Question: I'm having difficulties with the 'wx.lib.plot.PlotCanvas' module, getting it to display in a panel. Can someone please help me understand what I'm doing wrong?
'''
#!/usr/bin/python
import wx
import logging
import wx.lib.plot as plot
class PlotCanvasExample(wx.Panel):
def __init__(self, parent, id, size):
''' Initialization routine for the this panel.'''
wx.Panel.__init__(self, parent, id, style=wx.BORDER_NONE, size=desiredSize)
self.data = [(1,2), (2,3), (3,5), (4,6), (5,8), (6,8), (10,10)]
canvas = plot.PlotCanvas(self, size=desiredSize)
line = plot.PolyLine(self.data, legend='', colour='pink', width=2)
gc = plot.PlotGraphics([line], 'Line Graph', 'X Axis', 'Y Axis')
canvas.Draw(gc, xAxis=(0,15), yAxis=(0,15))
if __name__ == '__main__':
''' Simple main program to display this panel. '''
# Create a simple wxFrame to insert the panel into
desiredSize = wx.Size(300,200)
app = wx.App()
frame = wx.Frame(None, -1, 'PlotCanvasExample', size=desiredSize)
example = PlotCanvasExample(frame, -1, size=desiredSize)
frame.Show()
app.MainLoop()
'''

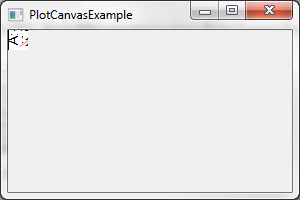
Answer: This works by subclassing PlotCanvas.
I do not put it in a panel but directly in the Frame
'''
!/usr/bin/python
import wx
import logging
import wx.lib.plot as plot
class PlotCanvasExample(plot.PlotCanvas):
def __init__(self, parent, id, size):
''' Initialization routine for the this panel.'''
plot.PlotCanvas.__init__(self, parent, id, style=wx.BORDER_NONE, size=desiredSize)
self.data = [(1,2), (2,3), (3,5), (4,6), (5,8), (6,8), (10,10)]
line = plot.PolyLine(self.data, legend='', colour='pink', width=2)
gc = plot.PlotGraphics([line], 'Line Graph', 'X Axis', 'Y Axis')
self.Draw(gc, xAxis=(0,15), yAxis=(0,15))
class MyFrame(wx.Frame):
def __init__(self, parent, id ,size):
wx.Frame.__init__(self, parent, id, size=desiredSize)
sizer = wx.BoxSizer(wx.VERTICAL)
self.canvas = PlotCanvasExample(self, 0, size)
sizer.Add(self.canvas, 1, wx.EXPAND, 0)
self.SetSizer(sizer)
self.Layout()
if __name__ == '__main__':
''' Simple main program to display this panel. '''
# Create a simple wxFrame to insert the panel into
desiredSize = wx.Size(300,200)
app = wx.PySimpleApp()
frame = MyFrame(None, -1, size=desiredSize)
frame.Show()
app.MainLoop()
'''